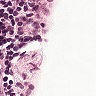
Metastatic tissue present: no